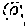
Label: sun